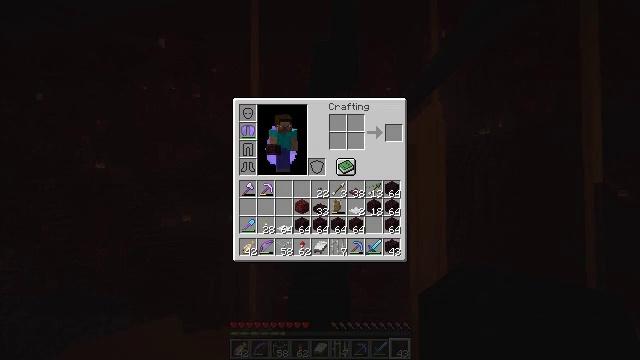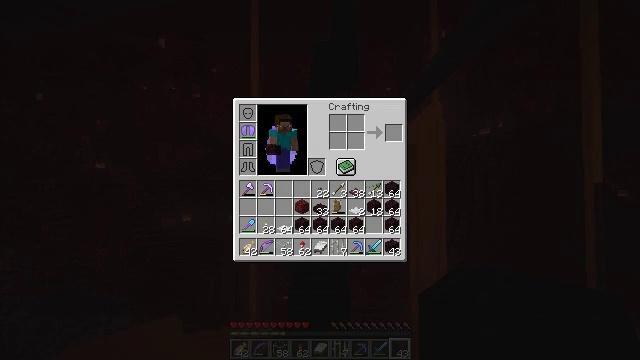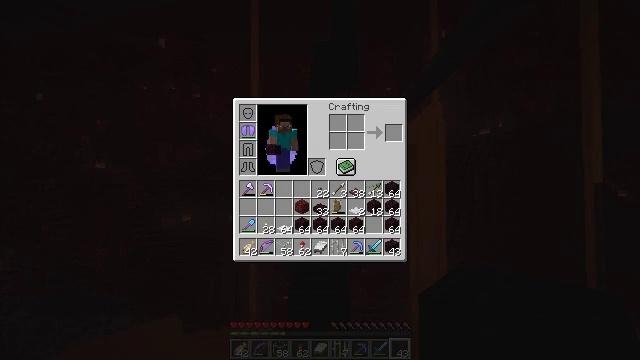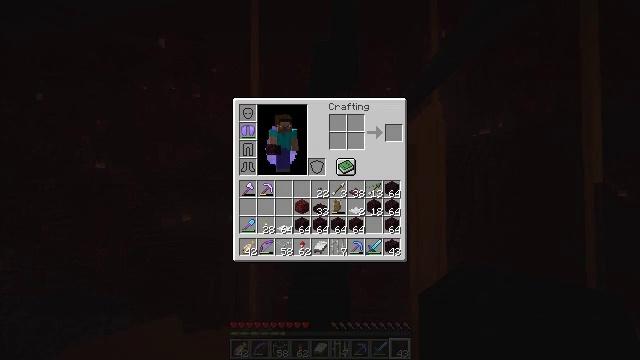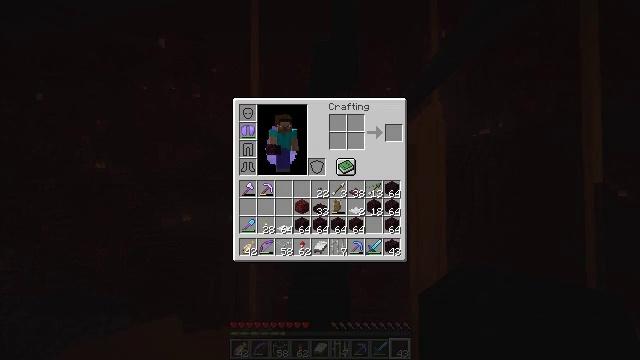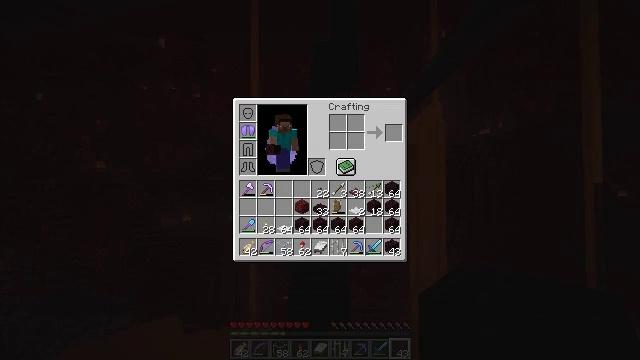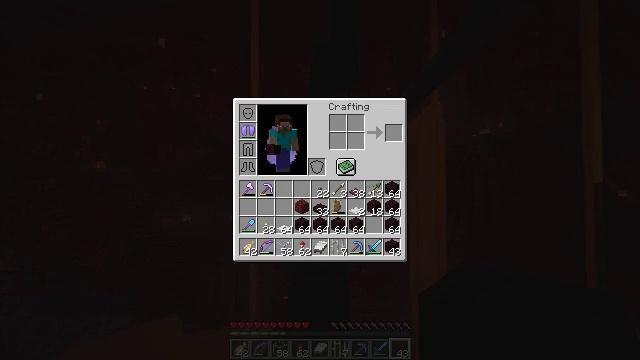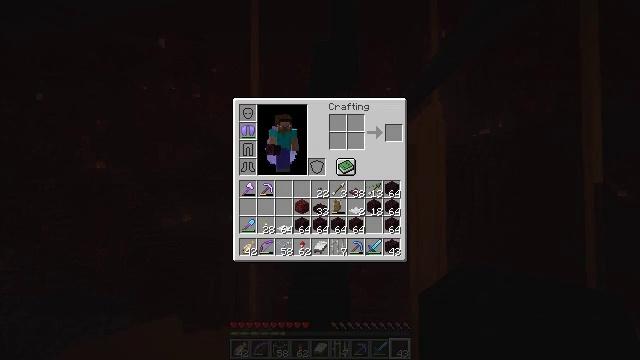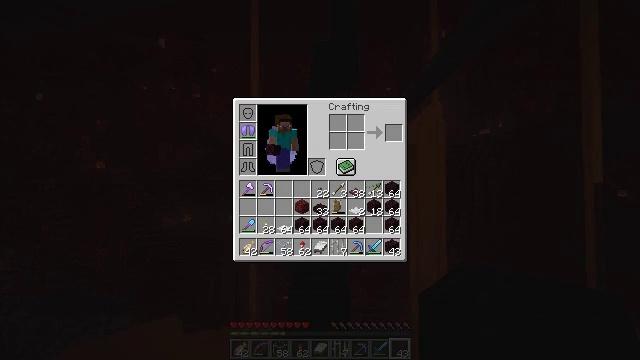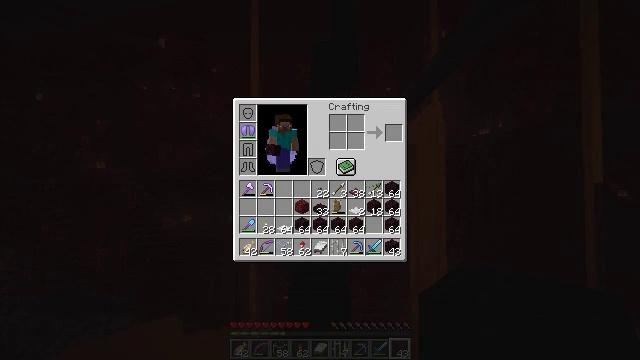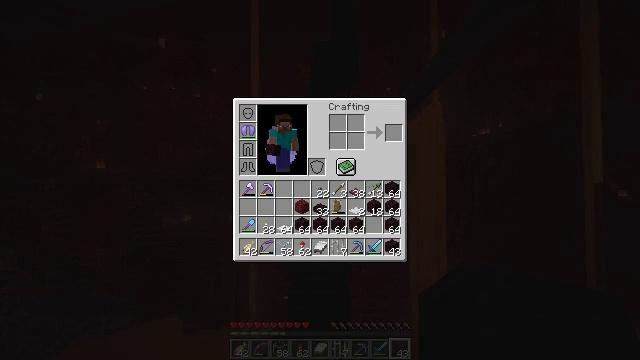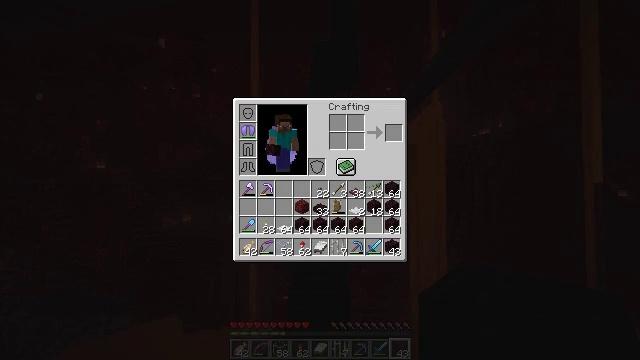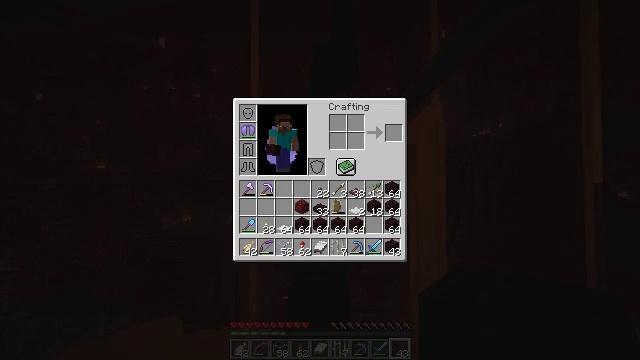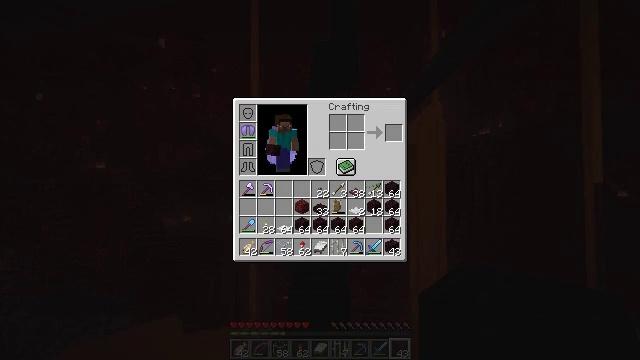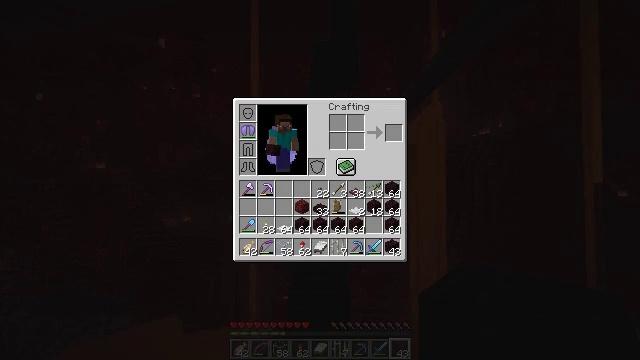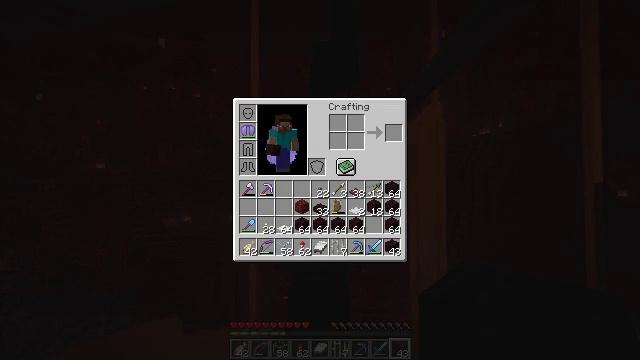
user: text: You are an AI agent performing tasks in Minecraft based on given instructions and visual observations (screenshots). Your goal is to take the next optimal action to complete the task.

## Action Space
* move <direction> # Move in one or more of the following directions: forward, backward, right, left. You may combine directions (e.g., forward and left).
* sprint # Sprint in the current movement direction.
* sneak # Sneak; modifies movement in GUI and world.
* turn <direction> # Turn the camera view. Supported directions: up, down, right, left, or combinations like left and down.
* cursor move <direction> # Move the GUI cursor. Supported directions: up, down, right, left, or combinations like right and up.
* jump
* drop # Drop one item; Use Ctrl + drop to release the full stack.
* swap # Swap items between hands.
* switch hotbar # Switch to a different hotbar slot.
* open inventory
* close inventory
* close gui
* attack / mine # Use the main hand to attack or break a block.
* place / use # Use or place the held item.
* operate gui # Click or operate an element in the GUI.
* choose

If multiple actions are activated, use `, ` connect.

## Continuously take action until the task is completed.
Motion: motion action
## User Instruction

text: Collect nether bricks for building.
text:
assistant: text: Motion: no_op
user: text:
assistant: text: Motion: no_op
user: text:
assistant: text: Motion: no_op
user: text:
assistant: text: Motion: no_op
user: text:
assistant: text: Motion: no_op
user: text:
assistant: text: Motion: no_op
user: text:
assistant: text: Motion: no_op
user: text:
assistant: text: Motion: no_op
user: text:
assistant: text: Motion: no_op
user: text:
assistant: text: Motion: no_op
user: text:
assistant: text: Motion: no_op
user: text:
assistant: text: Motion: no_op
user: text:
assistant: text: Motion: no_op
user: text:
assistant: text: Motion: no_op
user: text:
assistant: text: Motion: no_op
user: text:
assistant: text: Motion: no_op
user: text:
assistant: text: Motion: no_op
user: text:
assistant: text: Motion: no_op
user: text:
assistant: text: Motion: no_op
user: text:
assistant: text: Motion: no_op
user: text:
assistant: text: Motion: no_op
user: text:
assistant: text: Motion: no_op
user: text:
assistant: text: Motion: no_op
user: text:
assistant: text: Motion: no_op
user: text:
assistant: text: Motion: no_op
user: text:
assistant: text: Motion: no_op
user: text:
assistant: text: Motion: no_op
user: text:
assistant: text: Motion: no_op
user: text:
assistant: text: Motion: no_op
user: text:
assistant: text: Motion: no_op